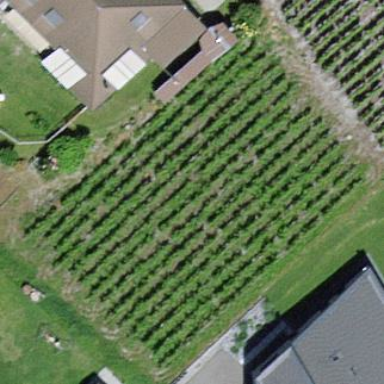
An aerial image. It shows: Vineyard with grape crops.